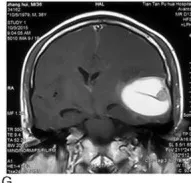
Preoperative brain CT and MRI images. (G) Coronal view, contrast-enhanced T1WI.
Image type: radiology (mri)